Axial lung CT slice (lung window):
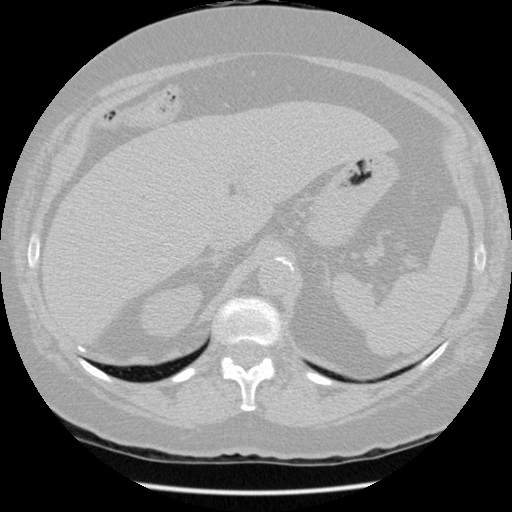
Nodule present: no